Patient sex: M
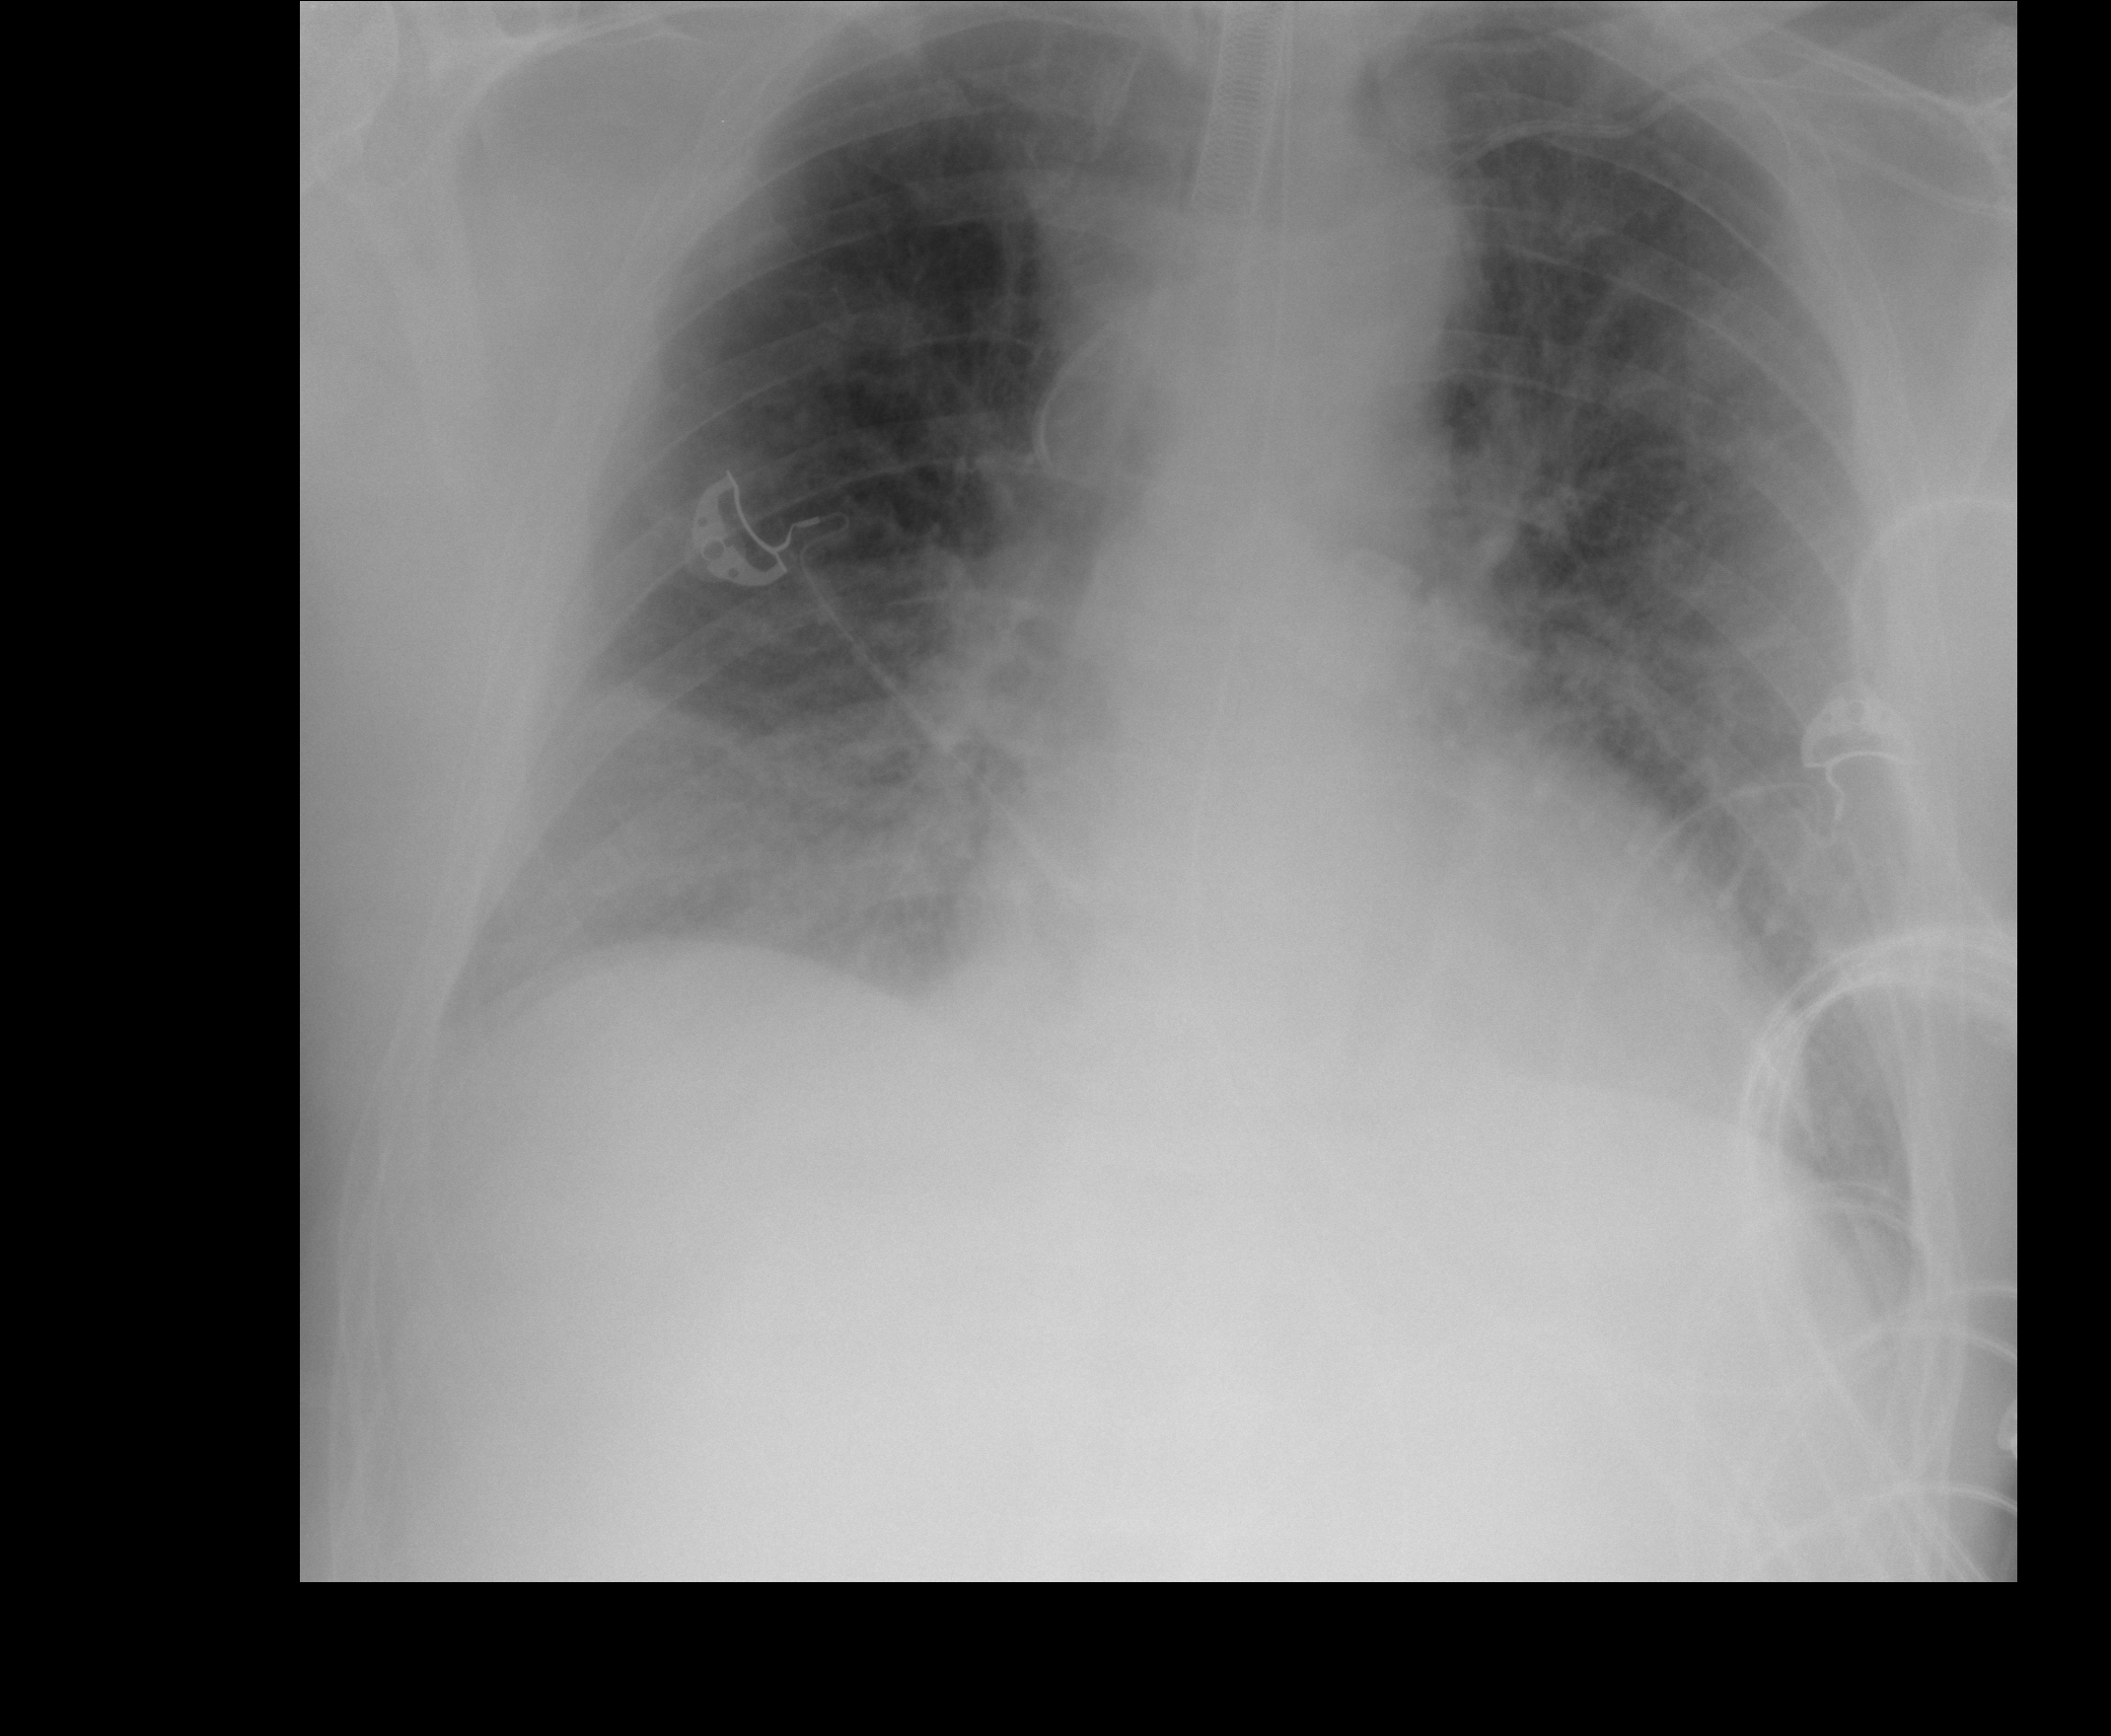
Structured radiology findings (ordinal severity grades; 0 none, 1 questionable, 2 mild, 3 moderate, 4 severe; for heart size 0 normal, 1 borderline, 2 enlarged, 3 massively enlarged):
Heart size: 0
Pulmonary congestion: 2
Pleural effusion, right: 2
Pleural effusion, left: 2
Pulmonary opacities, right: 2
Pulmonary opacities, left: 2
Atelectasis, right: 2
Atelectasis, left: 1